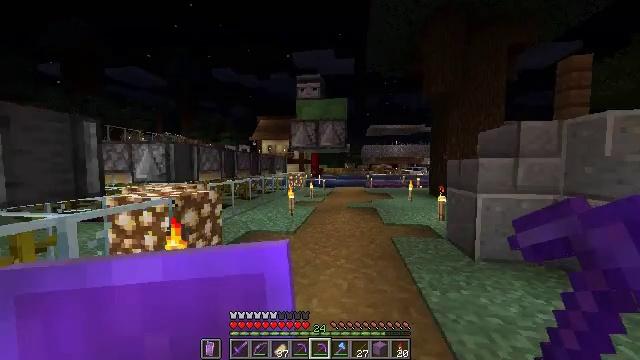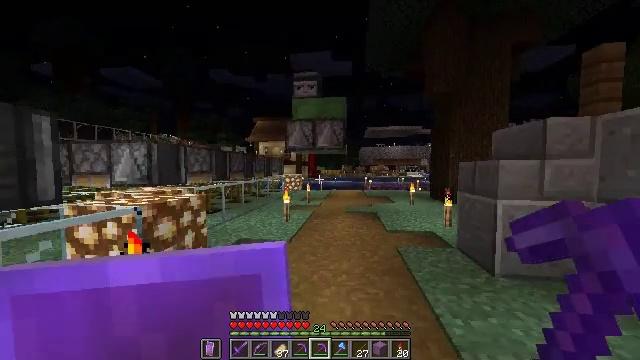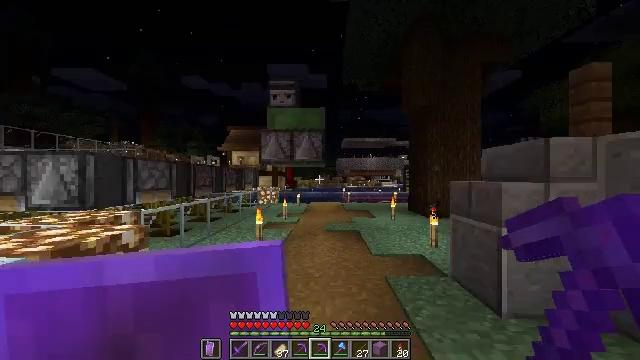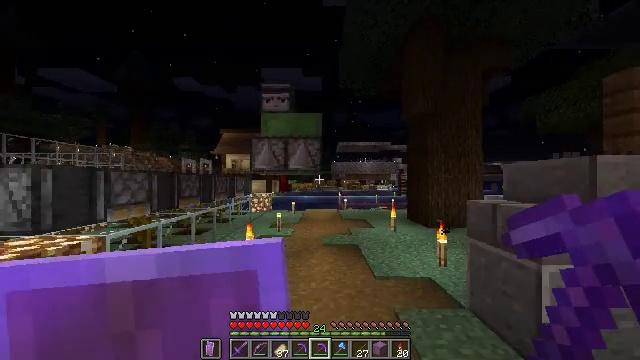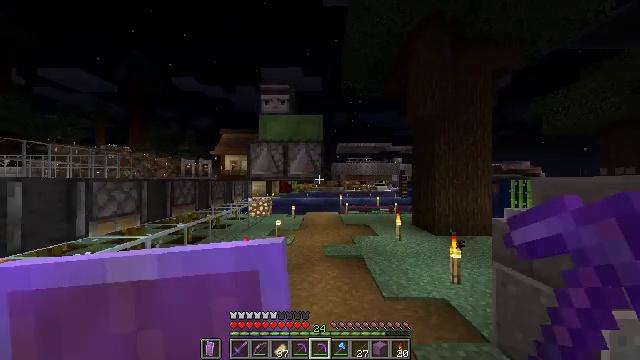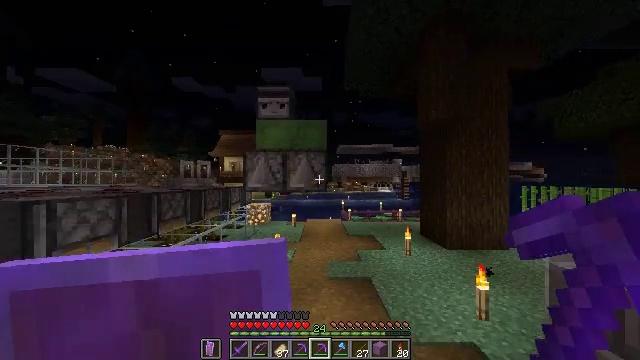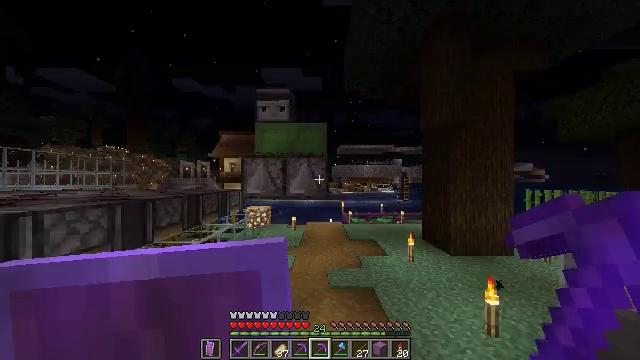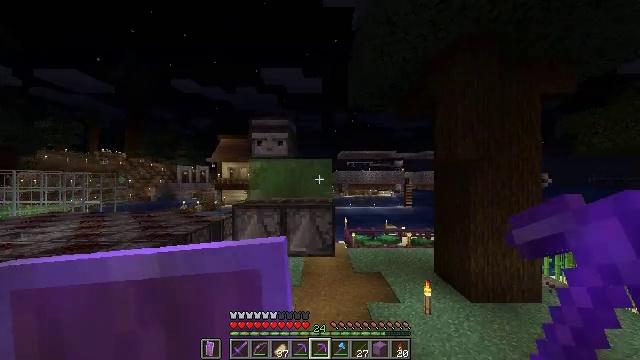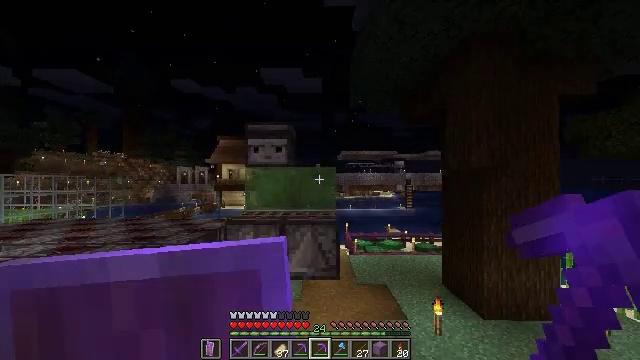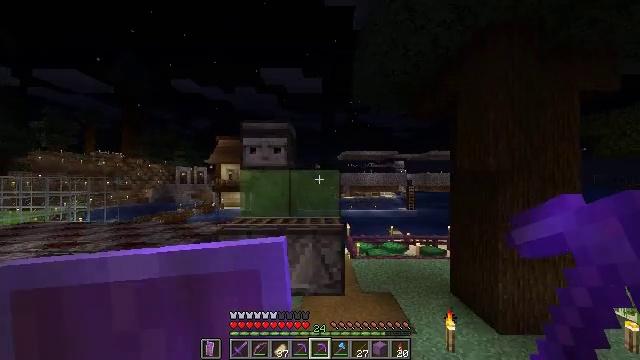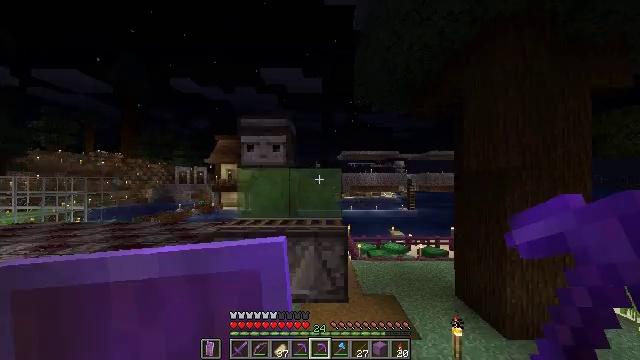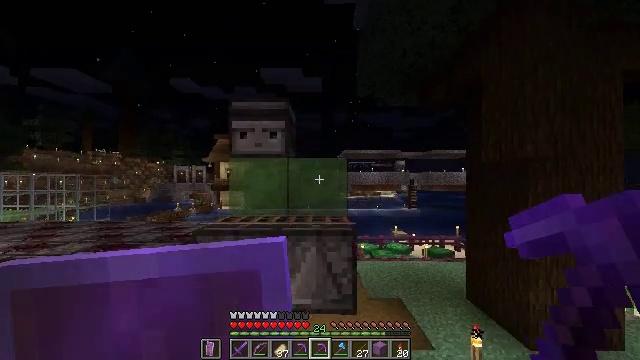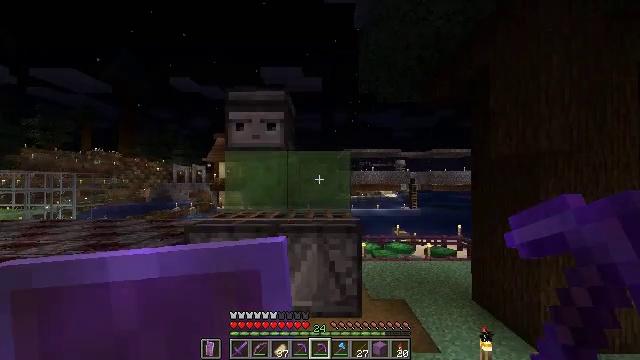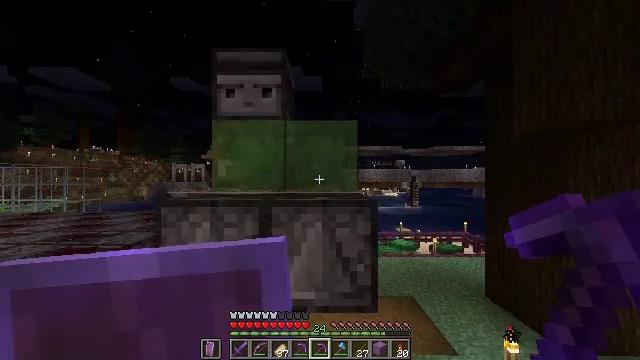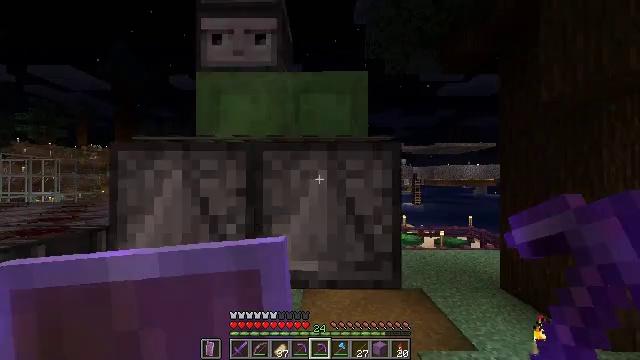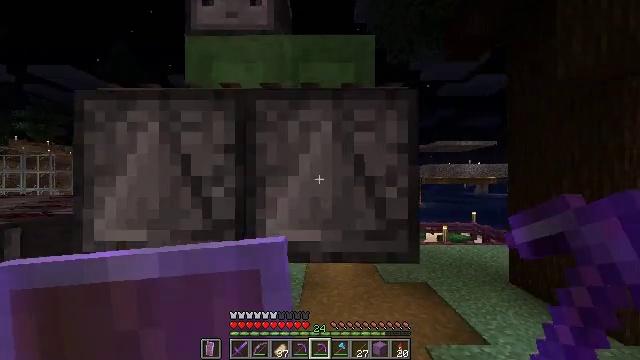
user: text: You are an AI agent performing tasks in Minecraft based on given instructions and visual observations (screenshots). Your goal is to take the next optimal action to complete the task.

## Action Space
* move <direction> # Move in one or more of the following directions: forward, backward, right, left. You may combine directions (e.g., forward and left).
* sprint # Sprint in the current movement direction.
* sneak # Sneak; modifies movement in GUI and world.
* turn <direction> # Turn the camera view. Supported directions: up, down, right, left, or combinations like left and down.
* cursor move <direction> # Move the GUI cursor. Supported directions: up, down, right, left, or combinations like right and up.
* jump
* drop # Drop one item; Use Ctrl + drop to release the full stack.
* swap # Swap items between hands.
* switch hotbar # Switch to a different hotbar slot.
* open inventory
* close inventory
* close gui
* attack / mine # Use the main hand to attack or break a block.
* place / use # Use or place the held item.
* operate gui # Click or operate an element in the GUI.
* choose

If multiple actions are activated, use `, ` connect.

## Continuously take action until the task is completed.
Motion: motion action
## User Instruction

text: Get magenta dye from the crafting table.
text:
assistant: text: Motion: move forward, sprint, jump
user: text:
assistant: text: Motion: move forward, sprint, turn right and up, jump
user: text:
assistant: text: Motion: move forward, sprint, turn right, jump
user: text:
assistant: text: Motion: move forward, sprint, jump
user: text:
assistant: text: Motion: move forward, sprint, jump
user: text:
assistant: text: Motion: move forward, sprint
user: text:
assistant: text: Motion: move forward, sprint
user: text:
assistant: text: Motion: move forward, sprint
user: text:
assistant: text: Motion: move forward, sprint
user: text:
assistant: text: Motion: move forward, sprint
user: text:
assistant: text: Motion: move forward, sprint
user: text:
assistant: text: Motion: move forward, sprint
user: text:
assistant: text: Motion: move forward, sprint
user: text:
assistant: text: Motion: move forward, sprint
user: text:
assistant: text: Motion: move forward, sprint
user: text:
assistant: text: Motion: move forward, sprint
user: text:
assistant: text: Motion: move forward, sprint
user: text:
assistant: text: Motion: move forward, sprint
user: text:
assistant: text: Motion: move forward, sprint
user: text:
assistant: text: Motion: move forward, sprint
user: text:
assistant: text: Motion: move forward, sprint
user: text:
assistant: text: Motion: move forward, sprint
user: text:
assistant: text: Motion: move forward, sprint
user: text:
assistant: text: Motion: move forward, sprint
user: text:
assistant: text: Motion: move forward, sprint, turn left
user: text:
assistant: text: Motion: move forward, sprint, turn left and down
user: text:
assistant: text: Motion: move forward, sprint, turn left and down
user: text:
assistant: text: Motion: move forward, sprint
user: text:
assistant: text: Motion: move forward, sprint
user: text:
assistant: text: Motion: move forward, sprint